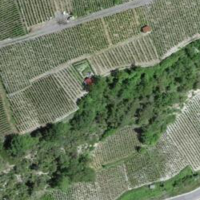
EUNIS habitat code: 40
Species observed at this site:
Cirsium vulgare